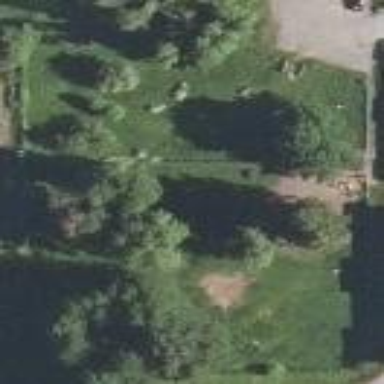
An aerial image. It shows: Fenced dog park for leisure activities on land.